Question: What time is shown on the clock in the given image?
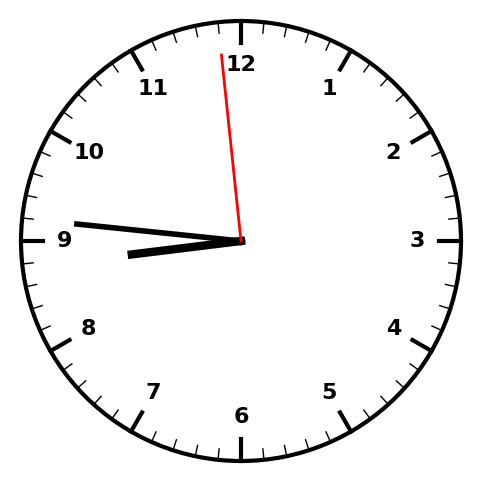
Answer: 08:45:59